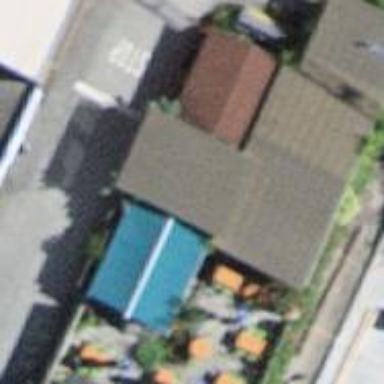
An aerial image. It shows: Restaurant.